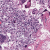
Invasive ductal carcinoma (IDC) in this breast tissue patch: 0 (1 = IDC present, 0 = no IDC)